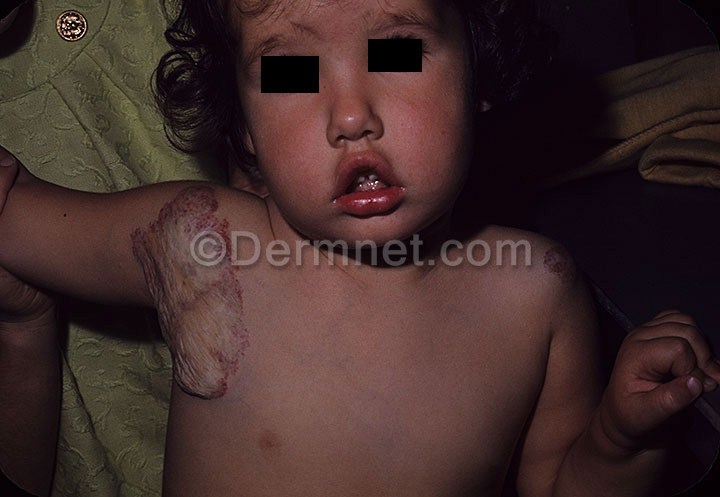
Disease: Vascular Tumors